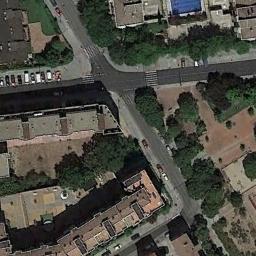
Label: intersection